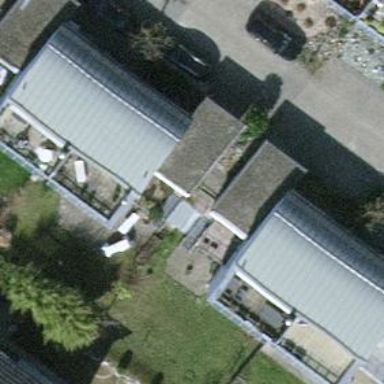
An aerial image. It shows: Terrace building.